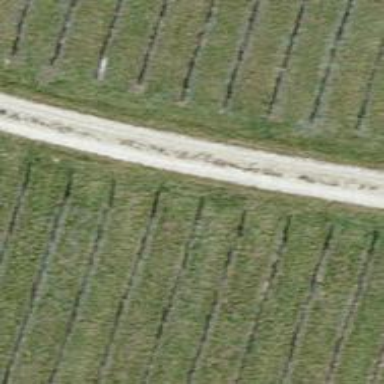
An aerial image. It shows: Gravel track with grade 2 tracktype.